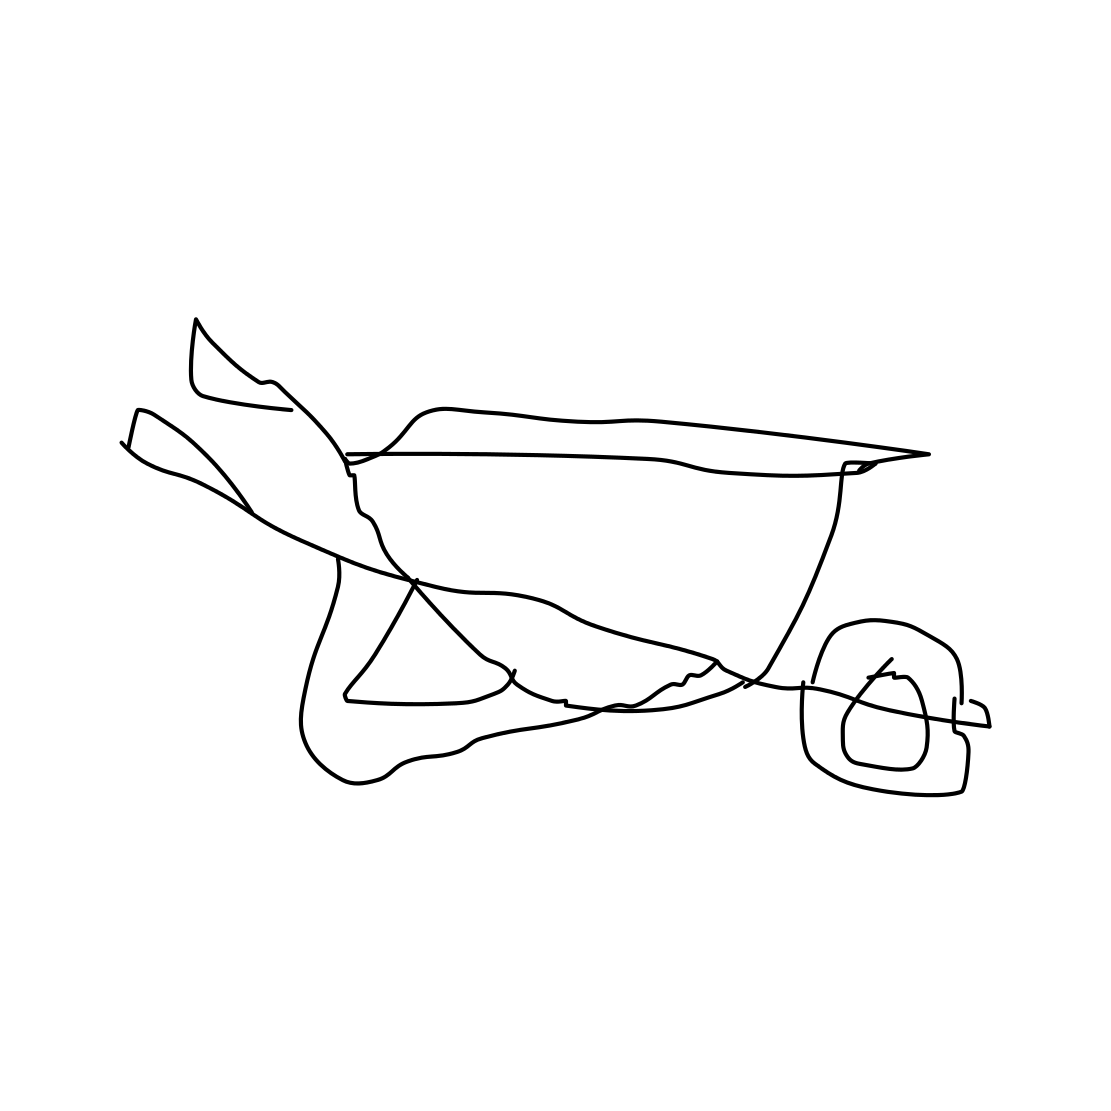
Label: wheelbarrow